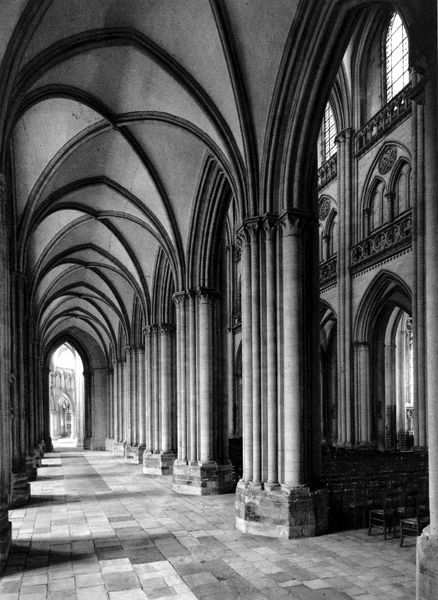
Titel: Kathedrale Notre Dame de Coutances
Standort: Coutances (EU - F - Normandie)
Schlagwörter: fenster, säulen, gebäude, architektur, sockel, stein, steine, kirche, gotik, durchgang, foto, bögen, gang, bänke, kreuzrippen, bündelpfeiler, gotisch, seitenschiff, platten, seitenschigg, das seitenschiff einer kirche, streben zum himmel